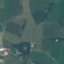
Label: Pasture